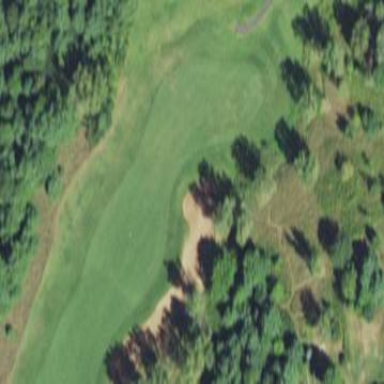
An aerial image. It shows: Sandy area is golf bunker.